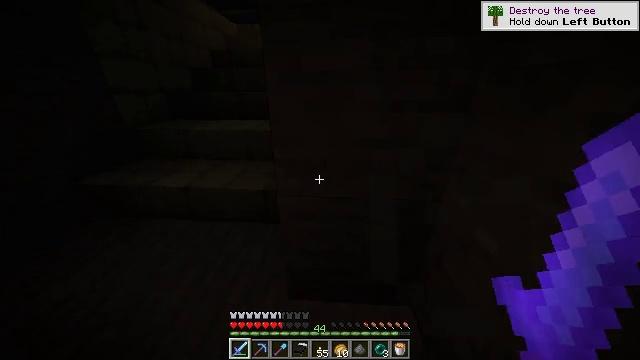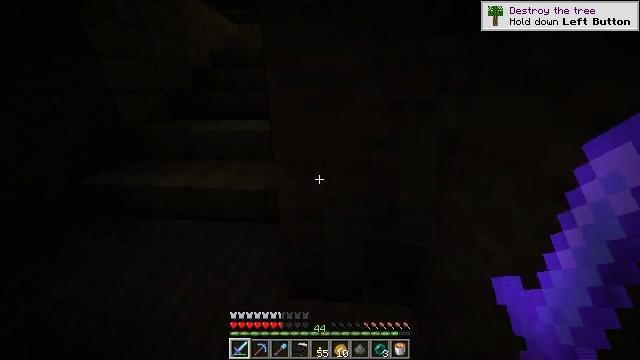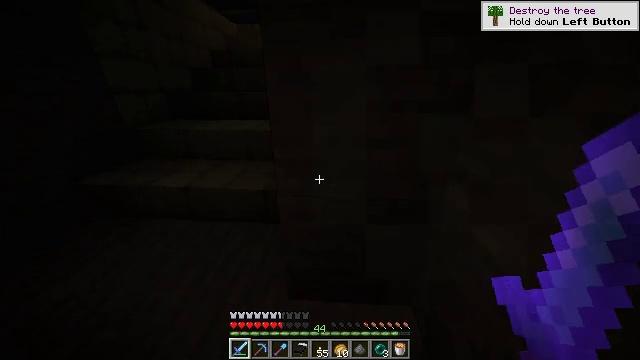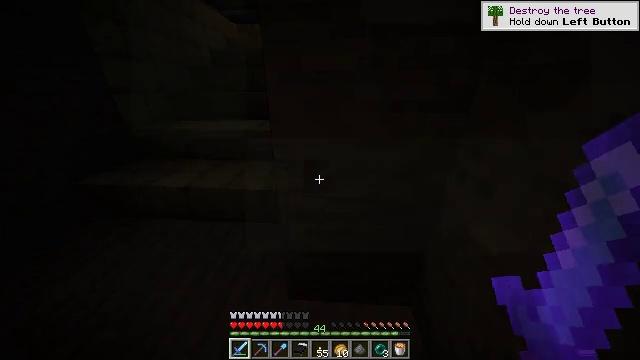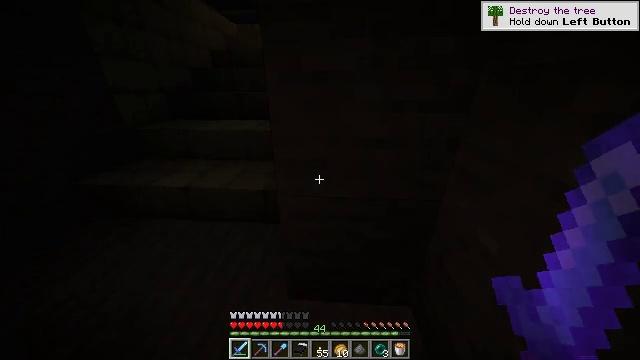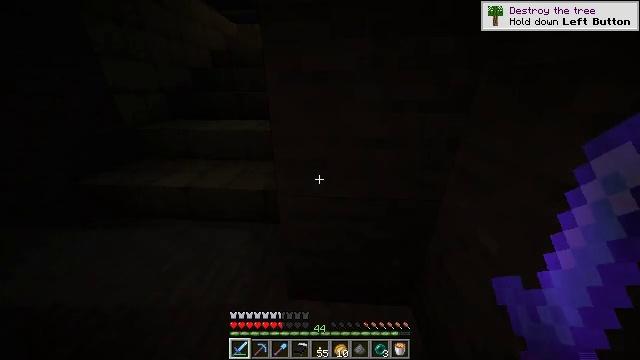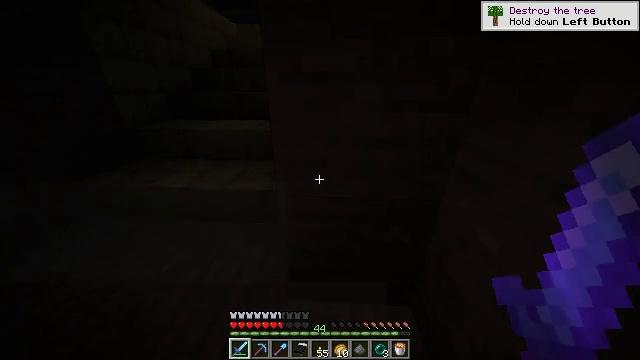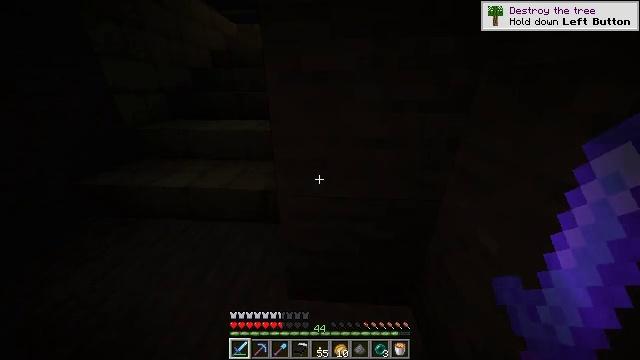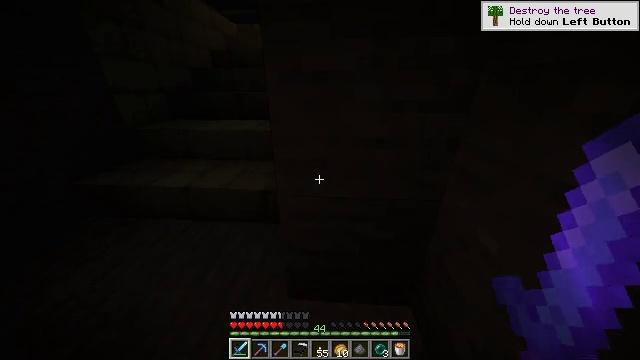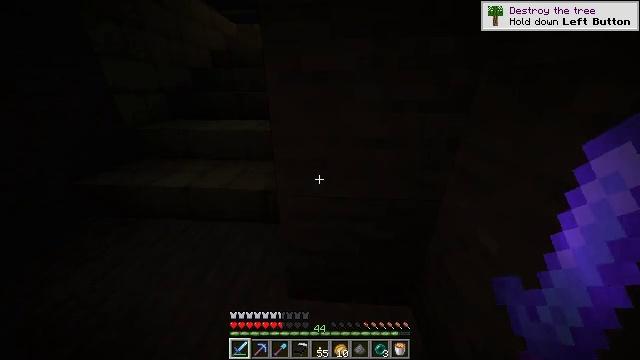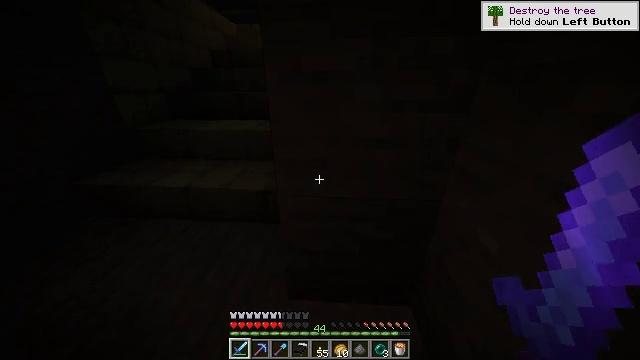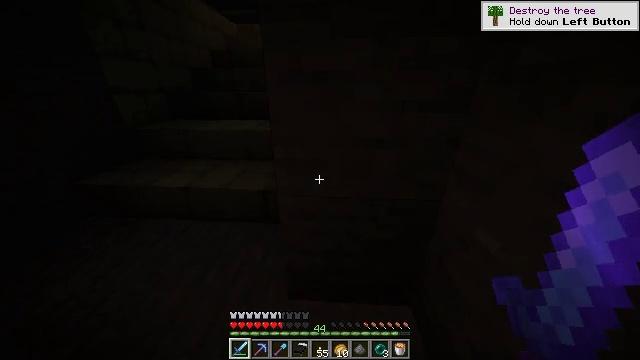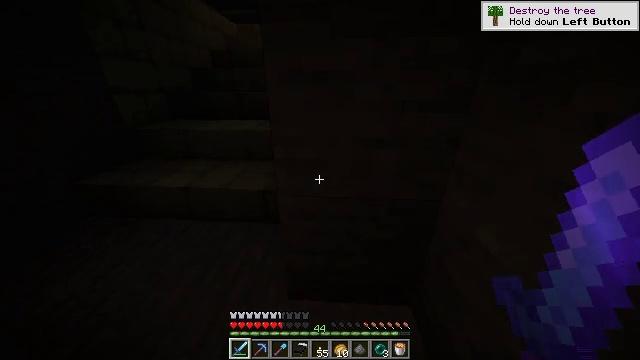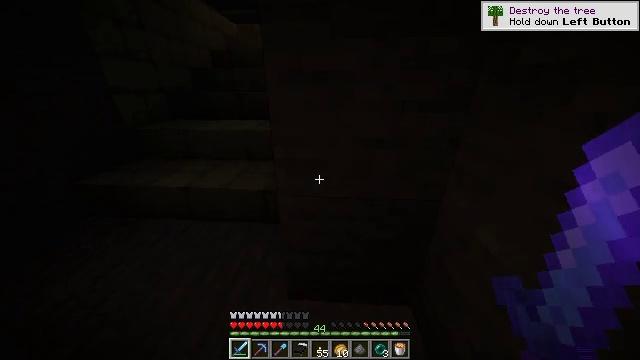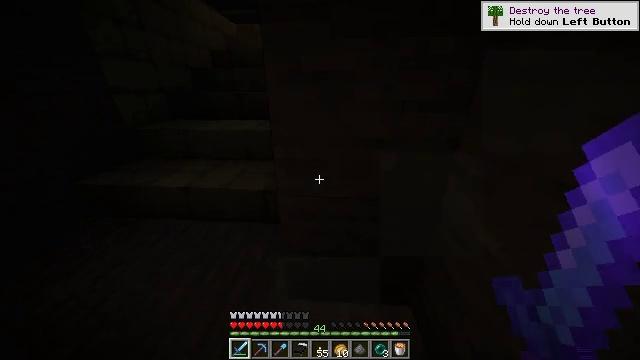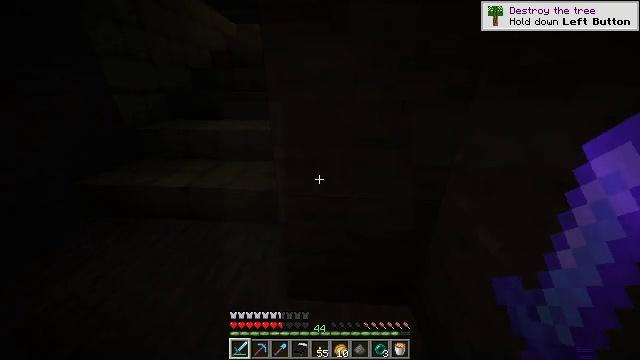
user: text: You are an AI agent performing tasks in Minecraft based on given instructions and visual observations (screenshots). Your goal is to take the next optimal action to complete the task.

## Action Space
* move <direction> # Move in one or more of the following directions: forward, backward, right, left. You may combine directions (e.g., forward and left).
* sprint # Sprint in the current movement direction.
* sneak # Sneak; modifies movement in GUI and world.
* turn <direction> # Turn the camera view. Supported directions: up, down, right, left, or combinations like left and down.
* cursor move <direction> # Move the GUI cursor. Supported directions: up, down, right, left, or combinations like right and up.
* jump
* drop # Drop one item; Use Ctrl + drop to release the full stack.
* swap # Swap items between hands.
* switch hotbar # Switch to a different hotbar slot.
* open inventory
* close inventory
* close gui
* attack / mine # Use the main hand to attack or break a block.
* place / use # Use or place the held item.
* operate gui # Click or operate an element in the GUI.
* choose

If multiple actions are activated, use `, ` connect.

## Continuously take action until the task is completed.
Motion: motion action
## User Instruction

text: Break the end stone bricks.
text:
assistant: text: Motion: no_op
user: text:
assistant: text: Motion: no_op
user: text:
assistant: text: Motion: no_op
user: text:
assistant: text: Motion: no_op
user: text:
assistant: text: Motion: no_op
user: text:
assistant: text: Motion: no_op
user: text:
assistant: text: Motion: no_op
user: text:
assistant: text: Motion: no_op
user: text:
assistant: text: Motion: no_op
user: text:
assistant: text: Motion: no_op
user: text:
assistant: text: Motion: no_op
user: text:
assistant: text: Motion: no_op
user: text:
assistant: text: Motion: no_op
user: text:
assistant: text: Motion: no_op
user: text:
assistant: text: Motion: no_op
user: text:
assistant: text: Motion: no_op
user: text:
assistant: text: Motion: no_op
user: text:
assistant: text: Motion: no_op
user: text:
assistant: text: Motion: no_op
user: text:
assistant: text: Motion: no_op
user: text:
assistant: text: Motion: no_op
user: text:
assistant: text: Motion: no_op
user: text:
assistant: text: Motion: no_op
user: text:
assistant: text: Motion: no_op
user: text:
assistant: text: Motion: no_op
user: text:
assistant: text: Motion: no_op
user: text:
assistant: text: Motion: no_op
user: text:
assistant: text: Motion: no_op
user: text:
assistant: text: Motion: no_op
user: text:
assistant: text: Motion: no_op